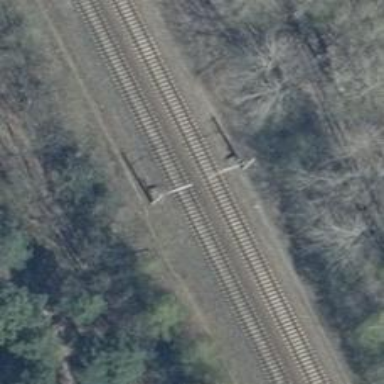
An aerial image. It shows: Railway signal.